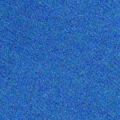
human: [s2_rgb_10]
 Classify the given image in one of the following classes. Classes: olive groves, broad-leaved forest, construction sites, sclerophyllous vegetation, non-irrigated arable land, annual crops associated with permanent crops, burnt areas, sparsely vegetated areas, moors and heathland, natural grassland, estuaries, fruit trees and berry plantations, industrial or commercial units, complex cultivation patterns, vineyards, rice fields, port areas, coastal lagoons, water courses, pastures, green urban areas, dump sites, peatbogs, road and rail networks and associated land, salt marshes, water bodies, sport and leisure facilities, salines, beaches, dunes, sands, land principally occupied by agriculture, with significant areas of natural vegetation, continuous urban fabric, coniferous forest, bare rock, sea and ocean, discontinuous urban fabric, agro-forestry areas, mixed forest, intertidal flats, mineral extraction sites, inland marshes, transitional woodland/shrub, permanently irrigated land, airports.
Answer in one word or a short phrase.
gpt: sea and ocean